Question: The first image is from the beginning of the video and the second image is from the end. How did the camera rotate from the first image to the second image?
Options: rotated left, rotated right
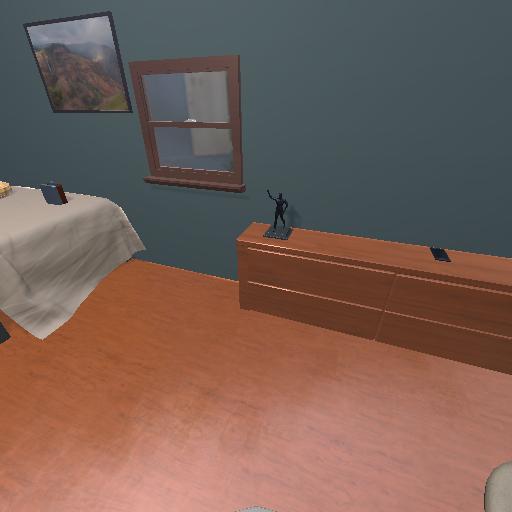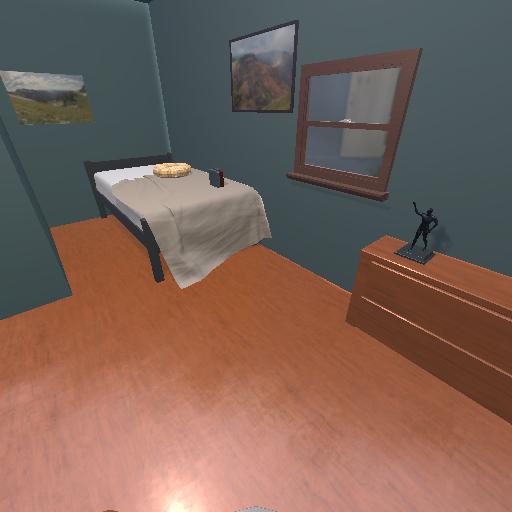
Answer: rotated left